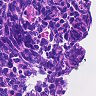
Metastatic tissue present: no